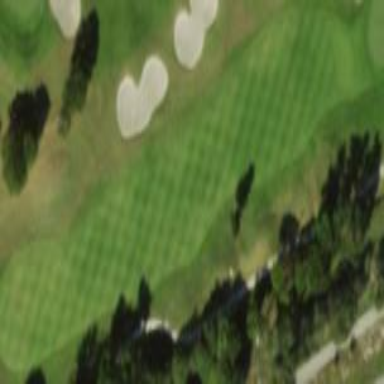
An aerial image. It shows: Golf fairway surrounded by grass.